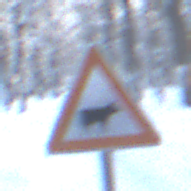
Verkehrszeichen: ViehtriebLinks
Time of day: MorningAfternoon
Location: Outdoor (Nature)
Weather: Clear
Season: Winter
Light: Natural